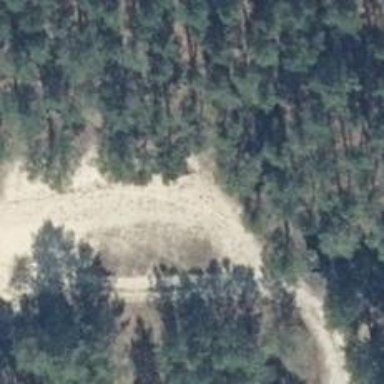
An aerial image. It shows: Hunting stand.